Question: I am trying to clear up the results for poor quality OCR reads, attempting to remove everything I can safely assume is a mistake.
The desired result is a 6 digit numerical string, so I can rule out any character that isn't a digit from the results. I also know these numbers appear sequentially, so any numbers out of sequence are also very likely to be incorrect.
(Yes, fixing the quality would be best but no... they won't/can't change their documents)
I immediately 'Trim()' to remove white space, also as these are going to end up as file names I also remove all illegal characters.
I've found out which Characters are digits and added them to a dictionary against the array position in which they where found.
This leaves me with a clear visual indication of the number sequencies but I am struggling on the logic of how to get my program to recognise this.
Tested with the string "" (an actual bad read)
The ideal output for this would be ""

'''
public String FindLongest(string OcrText)
{
try
{
Char[] text = OcrText.ToCharArray();
List<char> numbers = new List<char>();
Dictionary<int, char> consec = new Dictionary<int, char>();
for (int a = 0; a < text.Length; a++)
{
if (Char.IsDigit(text[a]))
{
consec.Add(a, text[a]);
// Won't allow duplicates?
//consec.Add(text[a].ToString(), true);
}
}
foreach (var item in consec.Keys)
{
#region Idea that didn't work
// Combine values with consecutive keys into new list
// With most consecutive?
for (int i = 0; i < consec.Count; i++)
{
// if index key doesn't match loop, value was not consecutive
// Ah... falsely assuming it will start at 1. Won't work.
if (item == i)
numbers.Add(consec[item]);
else
numbers.Add(Convert.ToChar("#")); //string split value
}
#endregion
}
return null;
}
catch (Exception ex)
{
string message;
if (ex.InnerException != null)
message =
"Exception: " + ex.Message +
"
" +
"Inner: " + ex.InnerException.Message;
else
message = "Exception: " + ex.Message;
MessageBox.Show(message);
return null;
}
}
'''
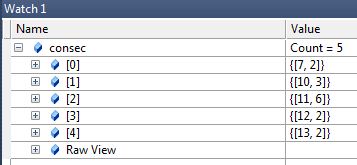
Answer: A quick and dirty way to get the longest sequence of digits would be by using a Regex like this:
'''
var t = "sfas234sdfsdf55323sdfasdf23";
var longest = Regex.Matches(t, @"\d+").Cast<Match>().OrderByDescending(m => m.Length).First();
Console.WriteLine(longest);
'''
This will actually get all the sequences and obviously you can use LINQ to select the longest of these.
This doesn't handle multiple sequences of the same length.